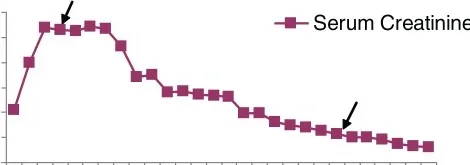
Shows the changes in patient's serum creatinine.
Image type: pathology (immunostaining)